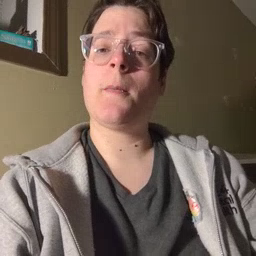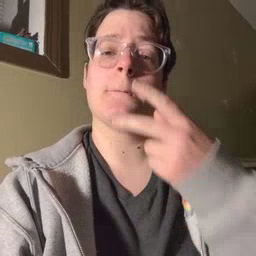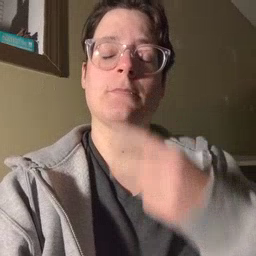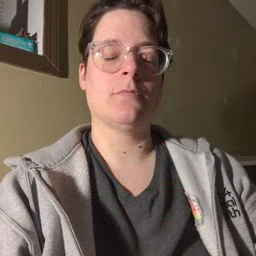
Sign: person